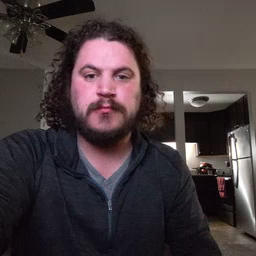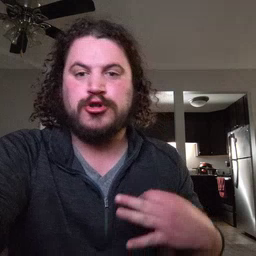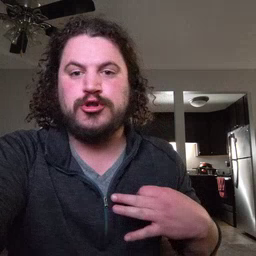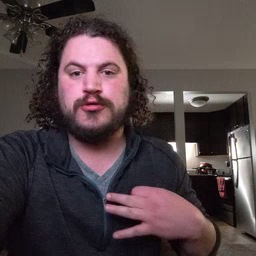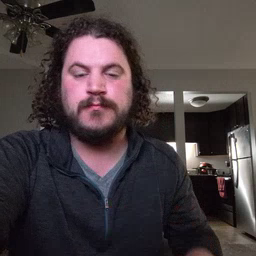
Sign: shirt